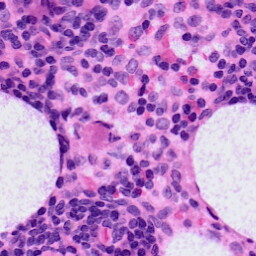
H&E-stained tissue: LymphNode